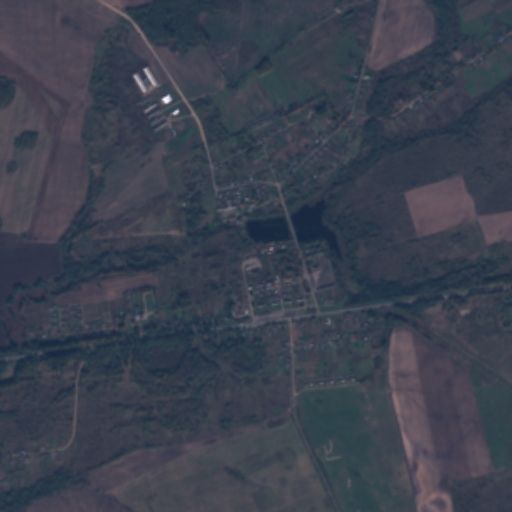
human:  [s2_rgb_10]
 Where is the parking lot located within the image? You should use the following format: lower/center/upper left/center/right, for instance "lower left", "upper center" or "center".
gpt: The parking lot is located in the center of the image.
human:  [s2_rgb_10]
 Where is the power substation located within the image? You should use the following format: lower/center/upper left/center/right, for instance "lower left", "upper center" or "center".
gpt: The power substation is located in the center of the image.
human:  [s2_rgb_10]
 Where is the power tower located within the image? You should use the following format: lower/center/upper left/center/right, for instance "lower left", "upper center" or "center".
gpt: The power tower is located in the lower of the image.
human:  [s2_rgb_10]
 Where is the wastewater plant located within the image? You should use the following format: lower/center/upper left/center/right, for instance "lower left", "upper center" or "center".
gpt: The wastewater plant is located in the center left of the image.
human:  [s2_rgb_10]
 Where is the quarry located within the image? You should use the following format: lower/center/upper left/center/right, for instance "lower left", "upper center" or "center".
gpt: There is no quarry in the image.